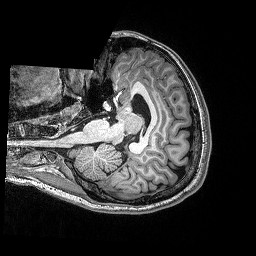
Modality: T1w
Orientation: axial